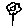
Label: flower